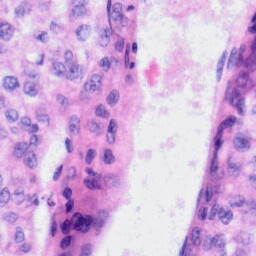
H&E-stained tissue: Liver